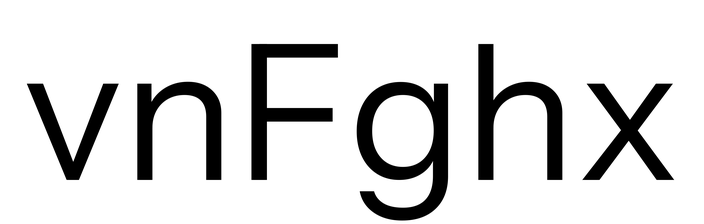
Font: InstrumentSans_Regular